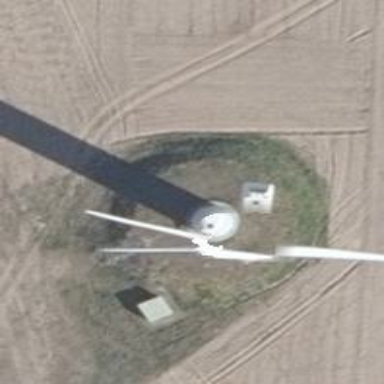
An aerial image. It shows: Wind-powered generator.